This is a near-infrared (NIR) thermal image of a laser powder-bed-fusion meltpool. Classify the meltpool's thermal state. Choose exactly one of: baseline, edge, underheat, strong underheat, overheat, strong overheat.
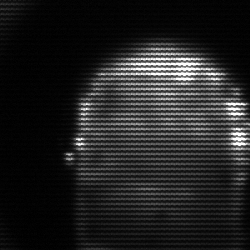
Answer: baseline